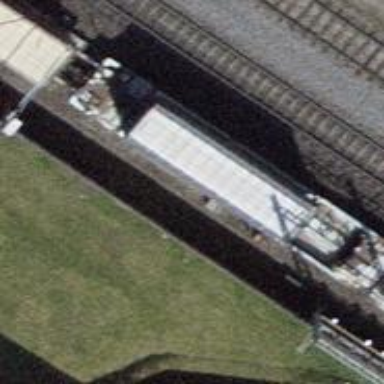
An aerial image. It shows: Railway switch.